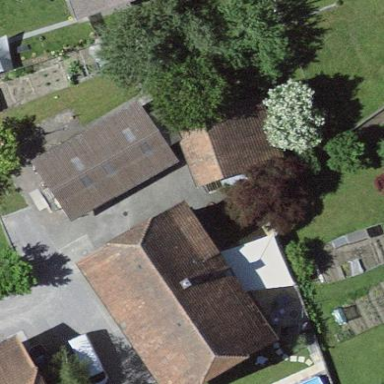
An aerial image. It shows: Garage building.